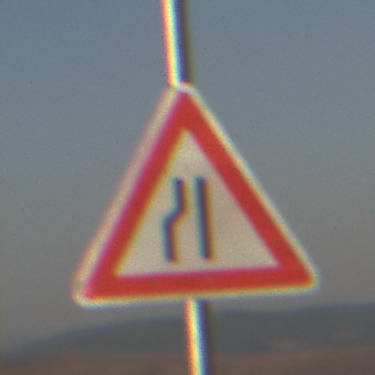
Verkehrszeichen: EinseitigVerengteFahrbahnLinks
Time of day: SunriseSunset
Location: Outdoor (Nature)
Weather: Clear
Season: NotSpecified
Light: Natural